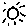
Label: sun